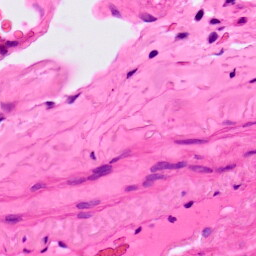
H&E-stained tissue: Lung